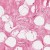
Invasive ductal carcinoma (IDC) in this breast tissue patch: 0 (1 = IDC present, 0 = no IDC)